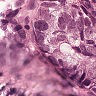
Metastatic tissue present: yes